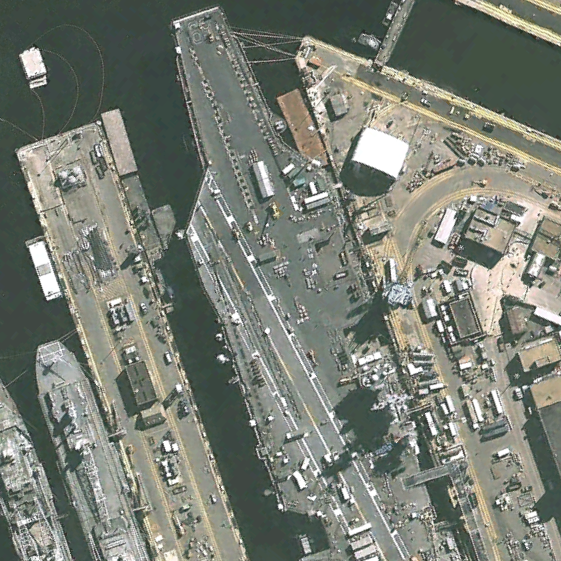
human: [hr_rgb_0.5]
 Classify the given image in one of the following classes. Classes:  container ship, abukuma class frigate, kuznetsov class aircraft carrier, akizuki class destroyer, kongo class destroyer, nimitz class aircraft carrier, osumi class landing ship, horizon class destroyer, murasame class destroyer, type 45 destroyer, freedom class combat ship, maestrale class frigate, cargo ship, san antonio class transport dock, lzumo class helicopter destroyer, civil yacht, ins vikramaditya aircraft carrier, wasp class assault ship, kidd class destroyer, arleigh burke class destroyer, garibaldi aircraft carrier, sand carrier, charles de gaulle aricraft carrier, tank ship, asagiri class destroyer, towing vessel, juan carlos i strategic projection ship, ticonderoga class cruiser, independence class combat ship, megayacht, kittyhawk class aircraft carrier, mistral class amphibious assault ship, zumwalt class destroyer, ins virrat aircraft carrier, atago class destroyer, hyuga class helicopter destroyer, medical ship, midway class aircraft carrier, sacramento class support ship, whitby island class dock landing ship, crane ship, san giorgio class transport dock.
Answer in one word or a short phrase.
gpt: Nimitz class aircraft carrier